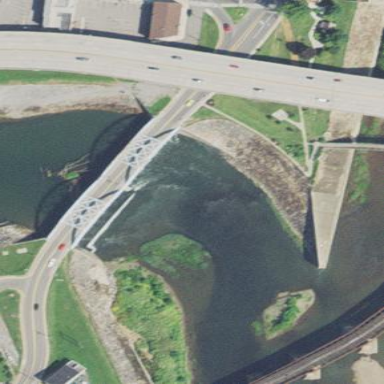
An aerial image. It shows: Man-made bridge.